Aerial crown-view tile of a tropical tree (Barro Colorado Island, Panama), acquired 20240716:
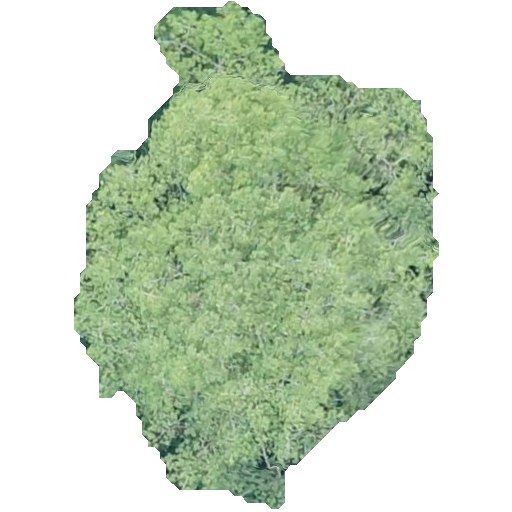
Species: Virola surinamensis
GBIF accepted scientific name: Virola surinamensis
Crown area: 193.511 m²